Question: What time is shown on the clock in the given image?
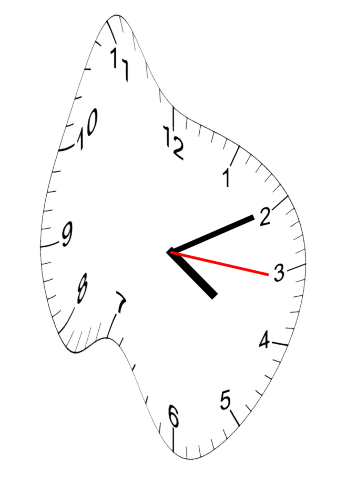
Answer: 04:10:16